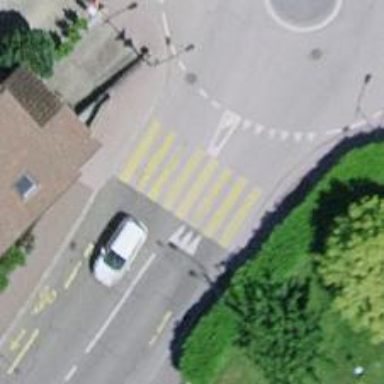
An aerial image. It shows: Marked zebra crossing on the road.